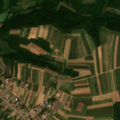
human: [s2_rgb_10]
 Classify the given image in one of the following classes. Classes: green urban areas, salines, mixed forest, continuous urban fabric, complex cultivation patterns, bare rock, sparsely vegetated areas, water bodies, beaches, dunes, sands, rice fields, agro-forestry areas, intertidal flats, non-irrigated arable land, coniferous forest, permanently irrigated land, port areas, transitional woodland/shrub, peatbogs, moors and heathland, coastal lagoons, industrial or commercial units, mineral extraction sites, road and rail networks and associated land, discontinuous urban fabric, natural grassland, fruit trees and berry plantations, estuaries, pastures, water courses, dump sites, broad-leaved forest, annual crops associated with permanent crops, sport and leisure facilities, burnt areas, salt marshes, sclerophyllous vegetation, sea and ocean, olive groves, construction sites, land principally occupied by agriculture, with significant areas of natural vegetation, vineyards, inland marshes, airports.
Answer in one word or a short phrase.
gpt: discontinuous urban fabric, non-irrigated arable land, land principally occupied by agriculture, with significant areas of natural vegetation, broad-leaved forest